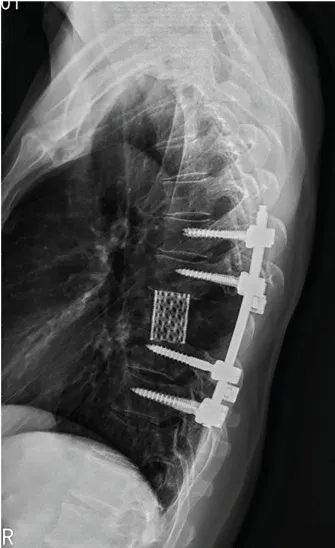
3 months follow-up after the surgery, x-ray display of thoracic spine showing transpedicular screw and a titanium mesh were used in the reconstruction of the stability of the spine in patient. . Side position).
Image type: radiology (x_ray)